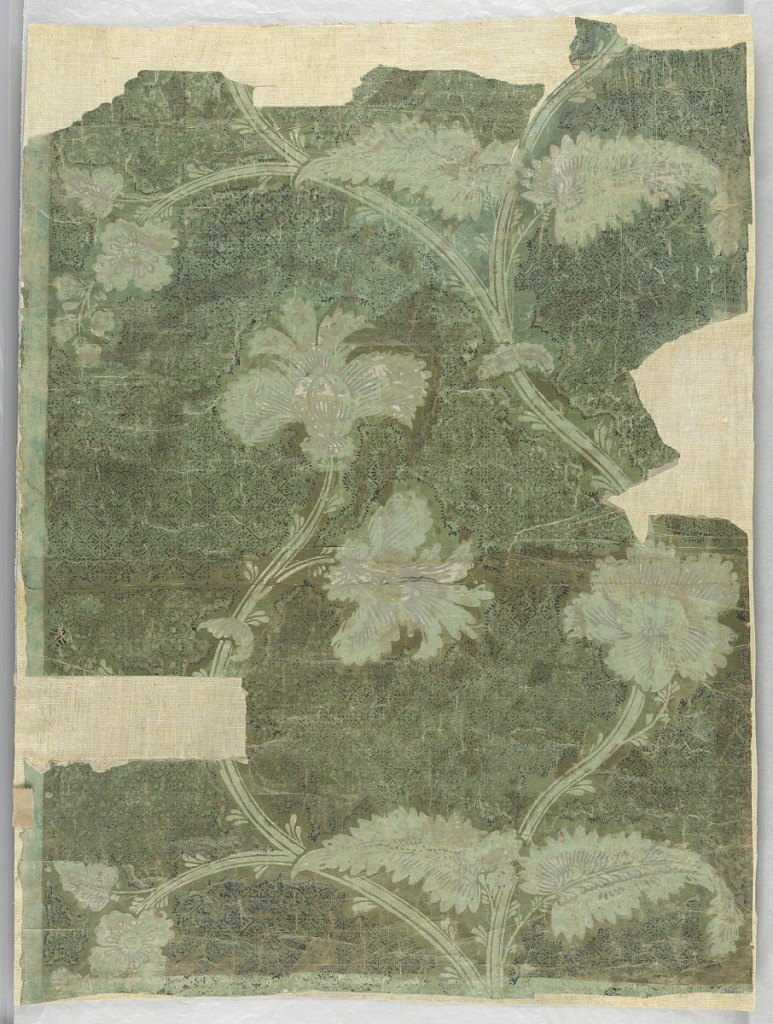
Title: Sidewall
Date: ca. 1765
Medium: Block printed on handmade paper
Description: Irregular vertical rectangle, with Indian Tree of Life against a diapered background.  British excise stamp on verso.